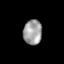
Tissue: skin
Cell type: Epithelial cells
Senescence score: 0.245
Nuclear area (px): 453
Mean DAPI intensity: 159.082